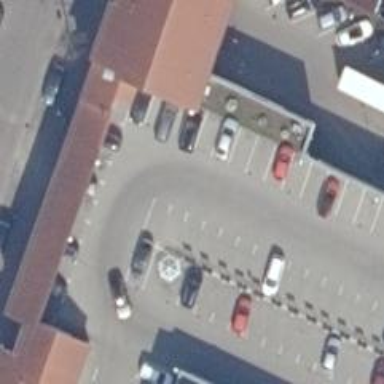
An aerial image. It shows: Department store.